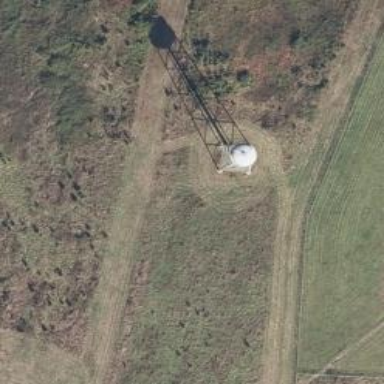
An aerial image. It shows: Water tower that is man-made.